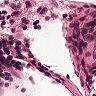
Metastatic tissue present: no